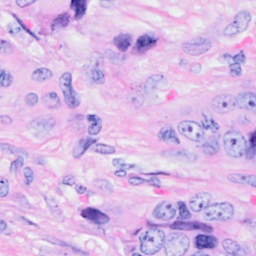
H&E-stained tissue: Breast